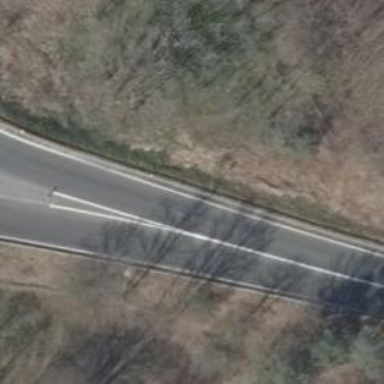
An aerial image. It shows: Asphalt motorway link.